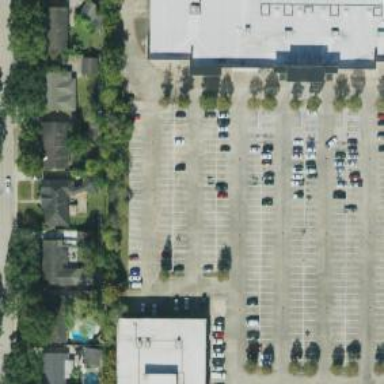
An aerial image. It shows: Parking space.